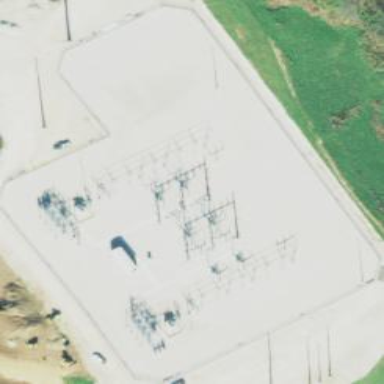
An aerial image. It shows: Power substation.